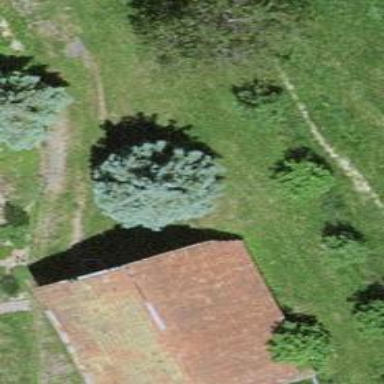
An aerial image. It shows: Rural barn.